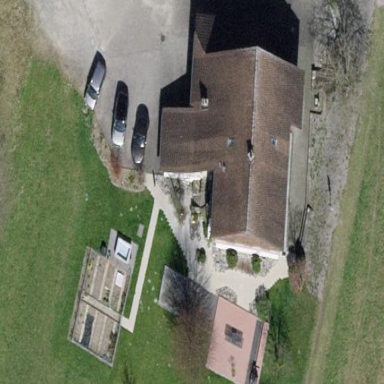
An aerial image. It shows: Simple and straightforward house.